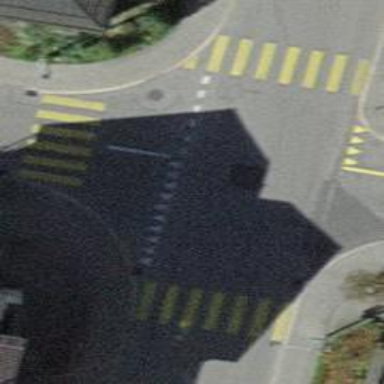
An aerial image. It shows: Road with "give way" sign.